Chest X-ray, PA view. Patient: 63 years old, sex F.
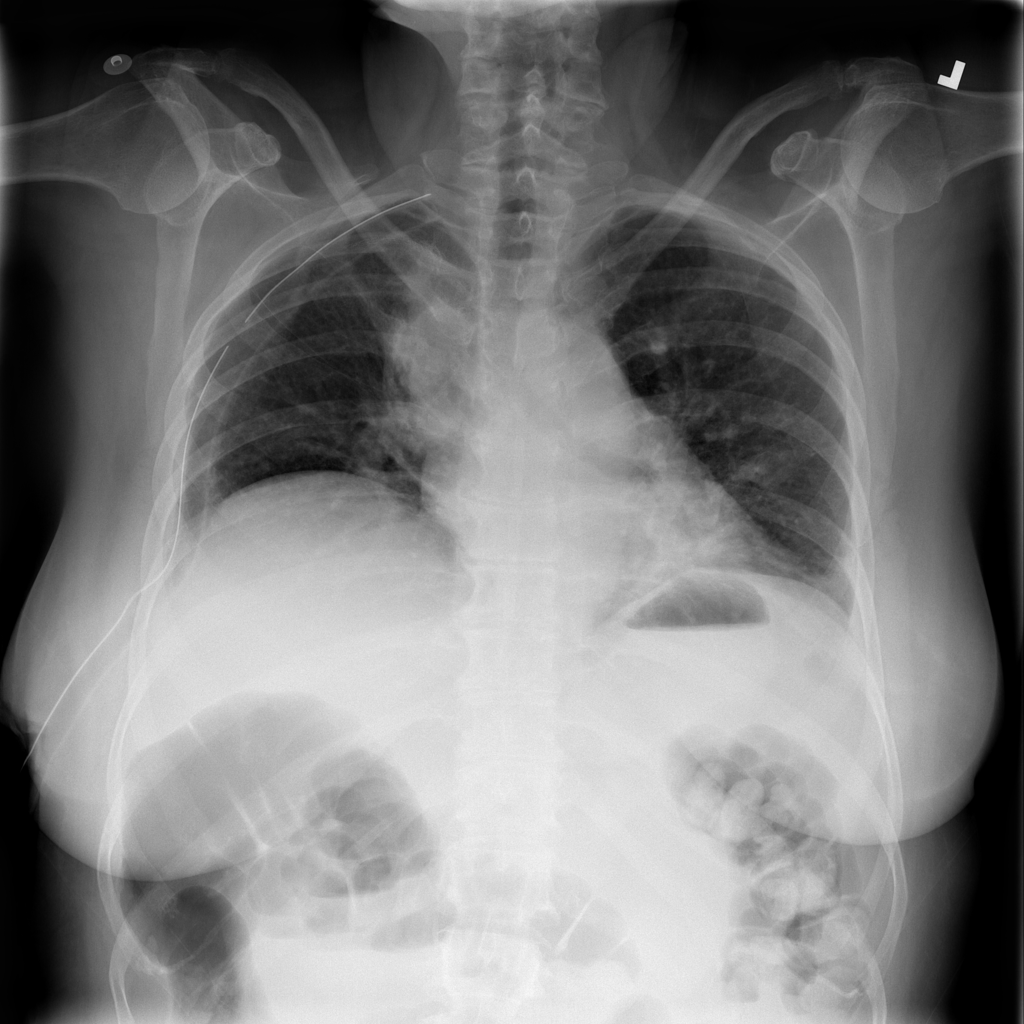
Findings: No Finding